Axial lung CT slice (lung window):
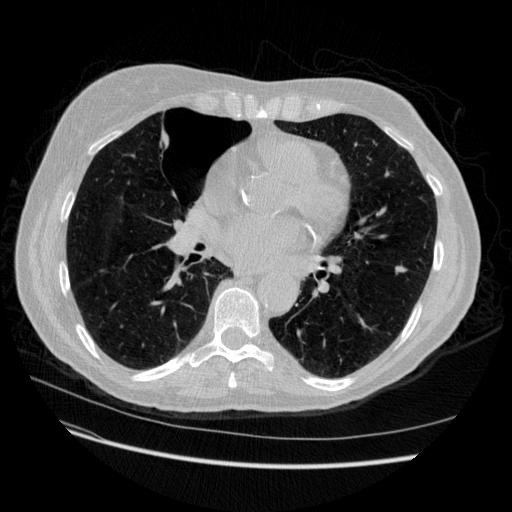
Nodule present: yes
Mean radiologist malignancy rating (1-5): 3